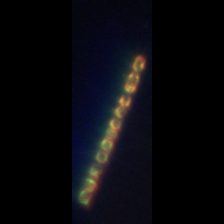
Taxon: Skeletonema
Group: Diatoms